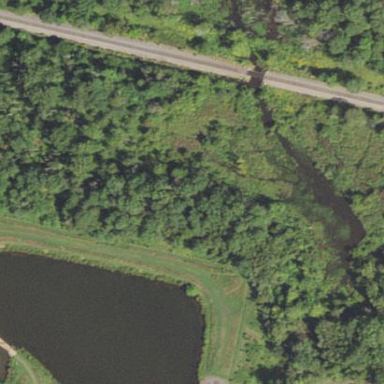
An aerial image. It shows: Marshy wetland area.